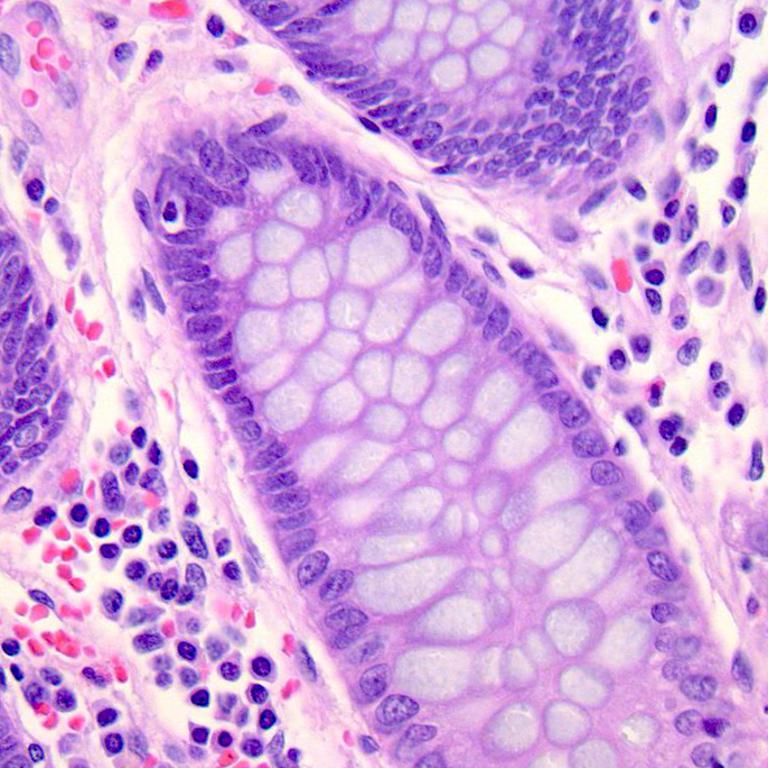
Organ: colon
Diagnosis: benign